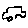
Label: car